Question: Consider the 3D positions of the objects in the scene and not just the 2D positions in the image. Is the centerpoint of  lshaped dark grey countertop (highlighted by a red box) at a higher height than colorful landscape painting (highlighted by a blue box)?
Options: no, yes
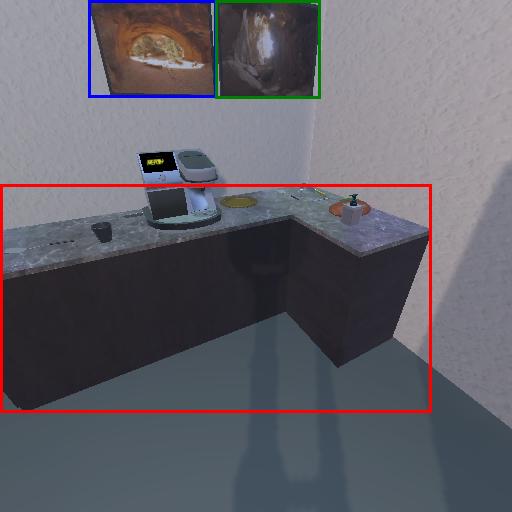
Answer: no